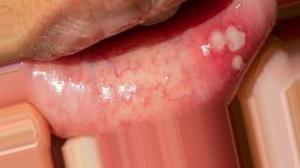
Condition: Mouth Ulcer